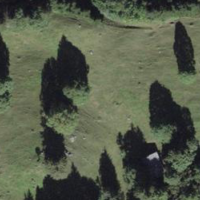
EUNIS habitat code: 45
Species observed at this site:
Saxifraga rotundifolia